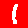
Digit: 1